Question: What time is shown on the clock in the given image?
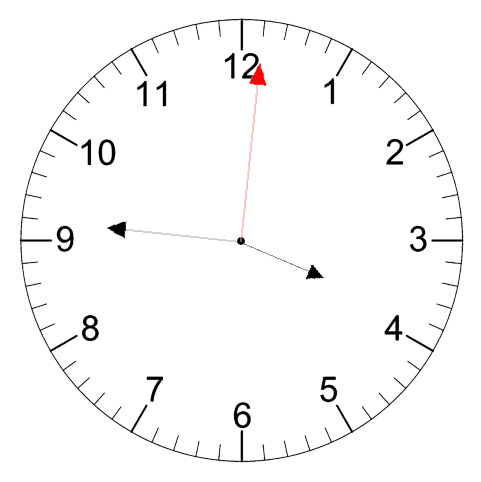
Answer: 03:46:01